Aerial crown-view tile of a tropical tree (Barro Colorado Island, Panama), acquired 20250512:
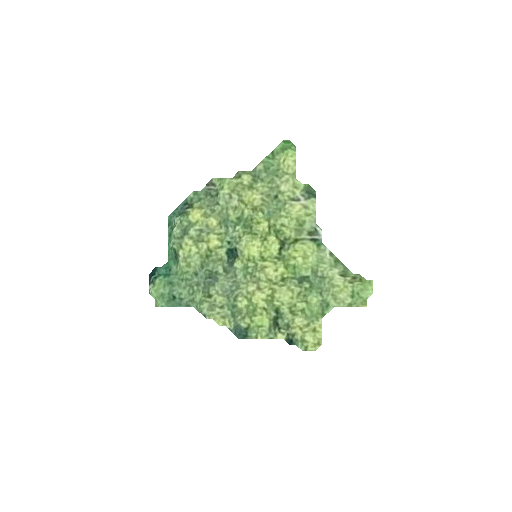
Species: Guatteria lucens
GBIF accepted scientific name: Guatteria lucens
Crown area: 37.776 m²